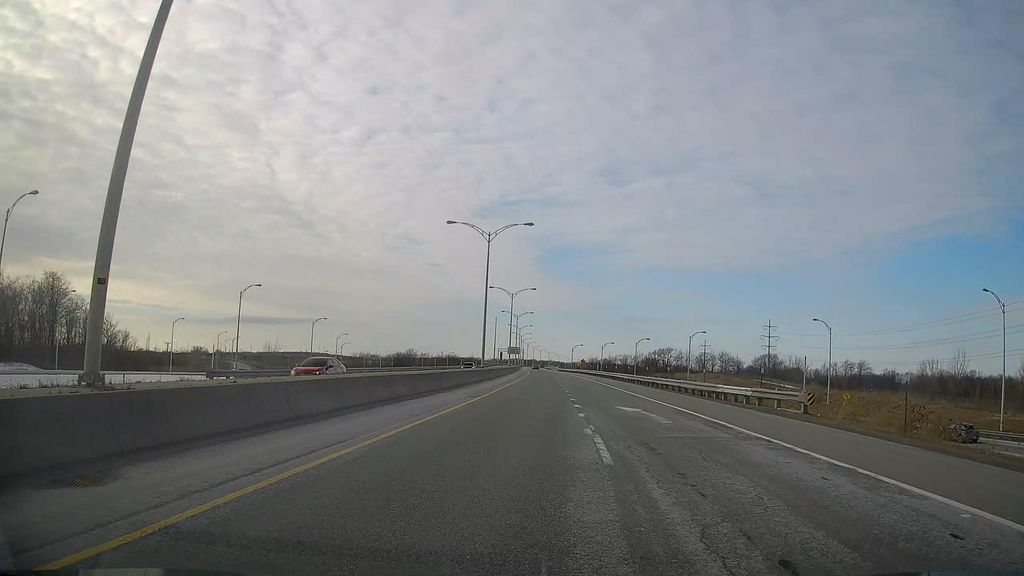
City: montreal